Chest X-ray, AP view. Patient: 49 years old, sex F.
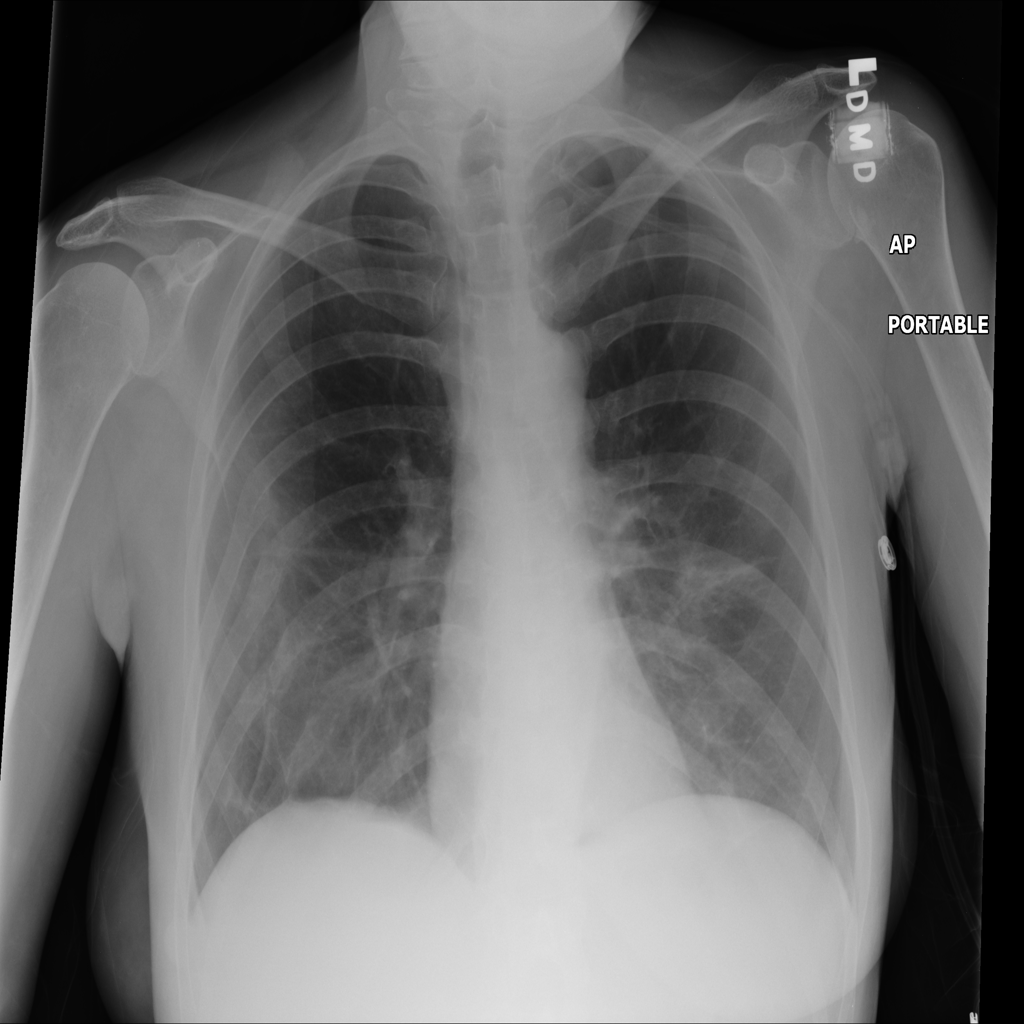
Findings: Atelectasis, Pneumothorax